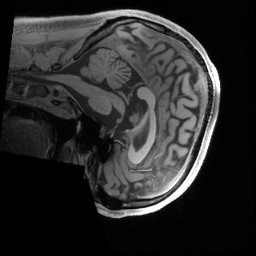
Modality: T1w
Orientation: sagittal
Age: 24
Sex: male
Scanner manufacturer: siemens
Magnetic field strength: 3 T
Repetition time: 2.4 s
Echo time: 0.00224 s